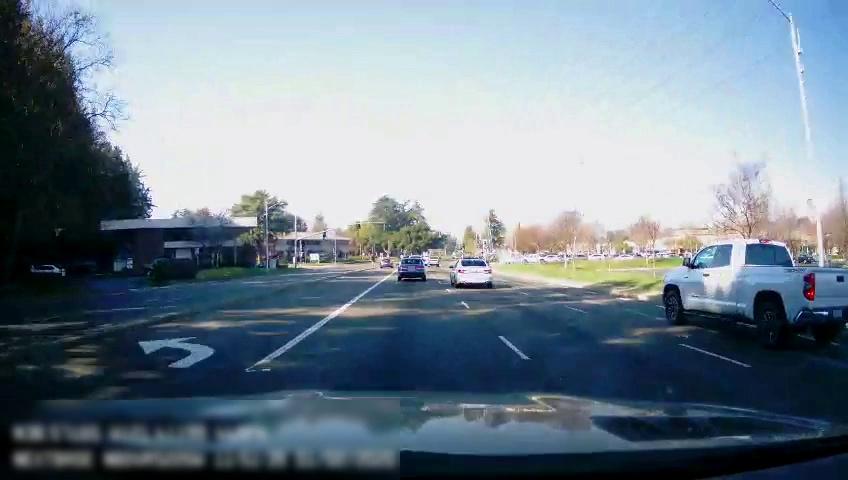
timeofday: Day
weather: Sunny
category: Drivable Space
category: Drivable Space
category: Vehicles | Truck
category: Vehicles | Car
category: Vehicles | Truck
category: Vehicles | Car
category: Vehicles | SUV
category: Vehicles | Truck
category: Vehicles | Car
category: Vehicles | Truck
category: Lanes | Current Lane
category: Lanes | Alternate Lane
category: Lanes | Alternate Lane
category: Lanes | Current Lane